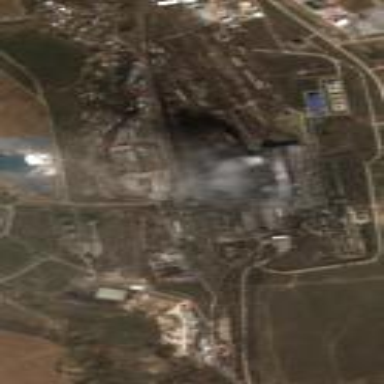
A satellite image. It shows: Industrial area with coal-powered plant.